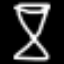
Label: hourglass